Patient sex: F
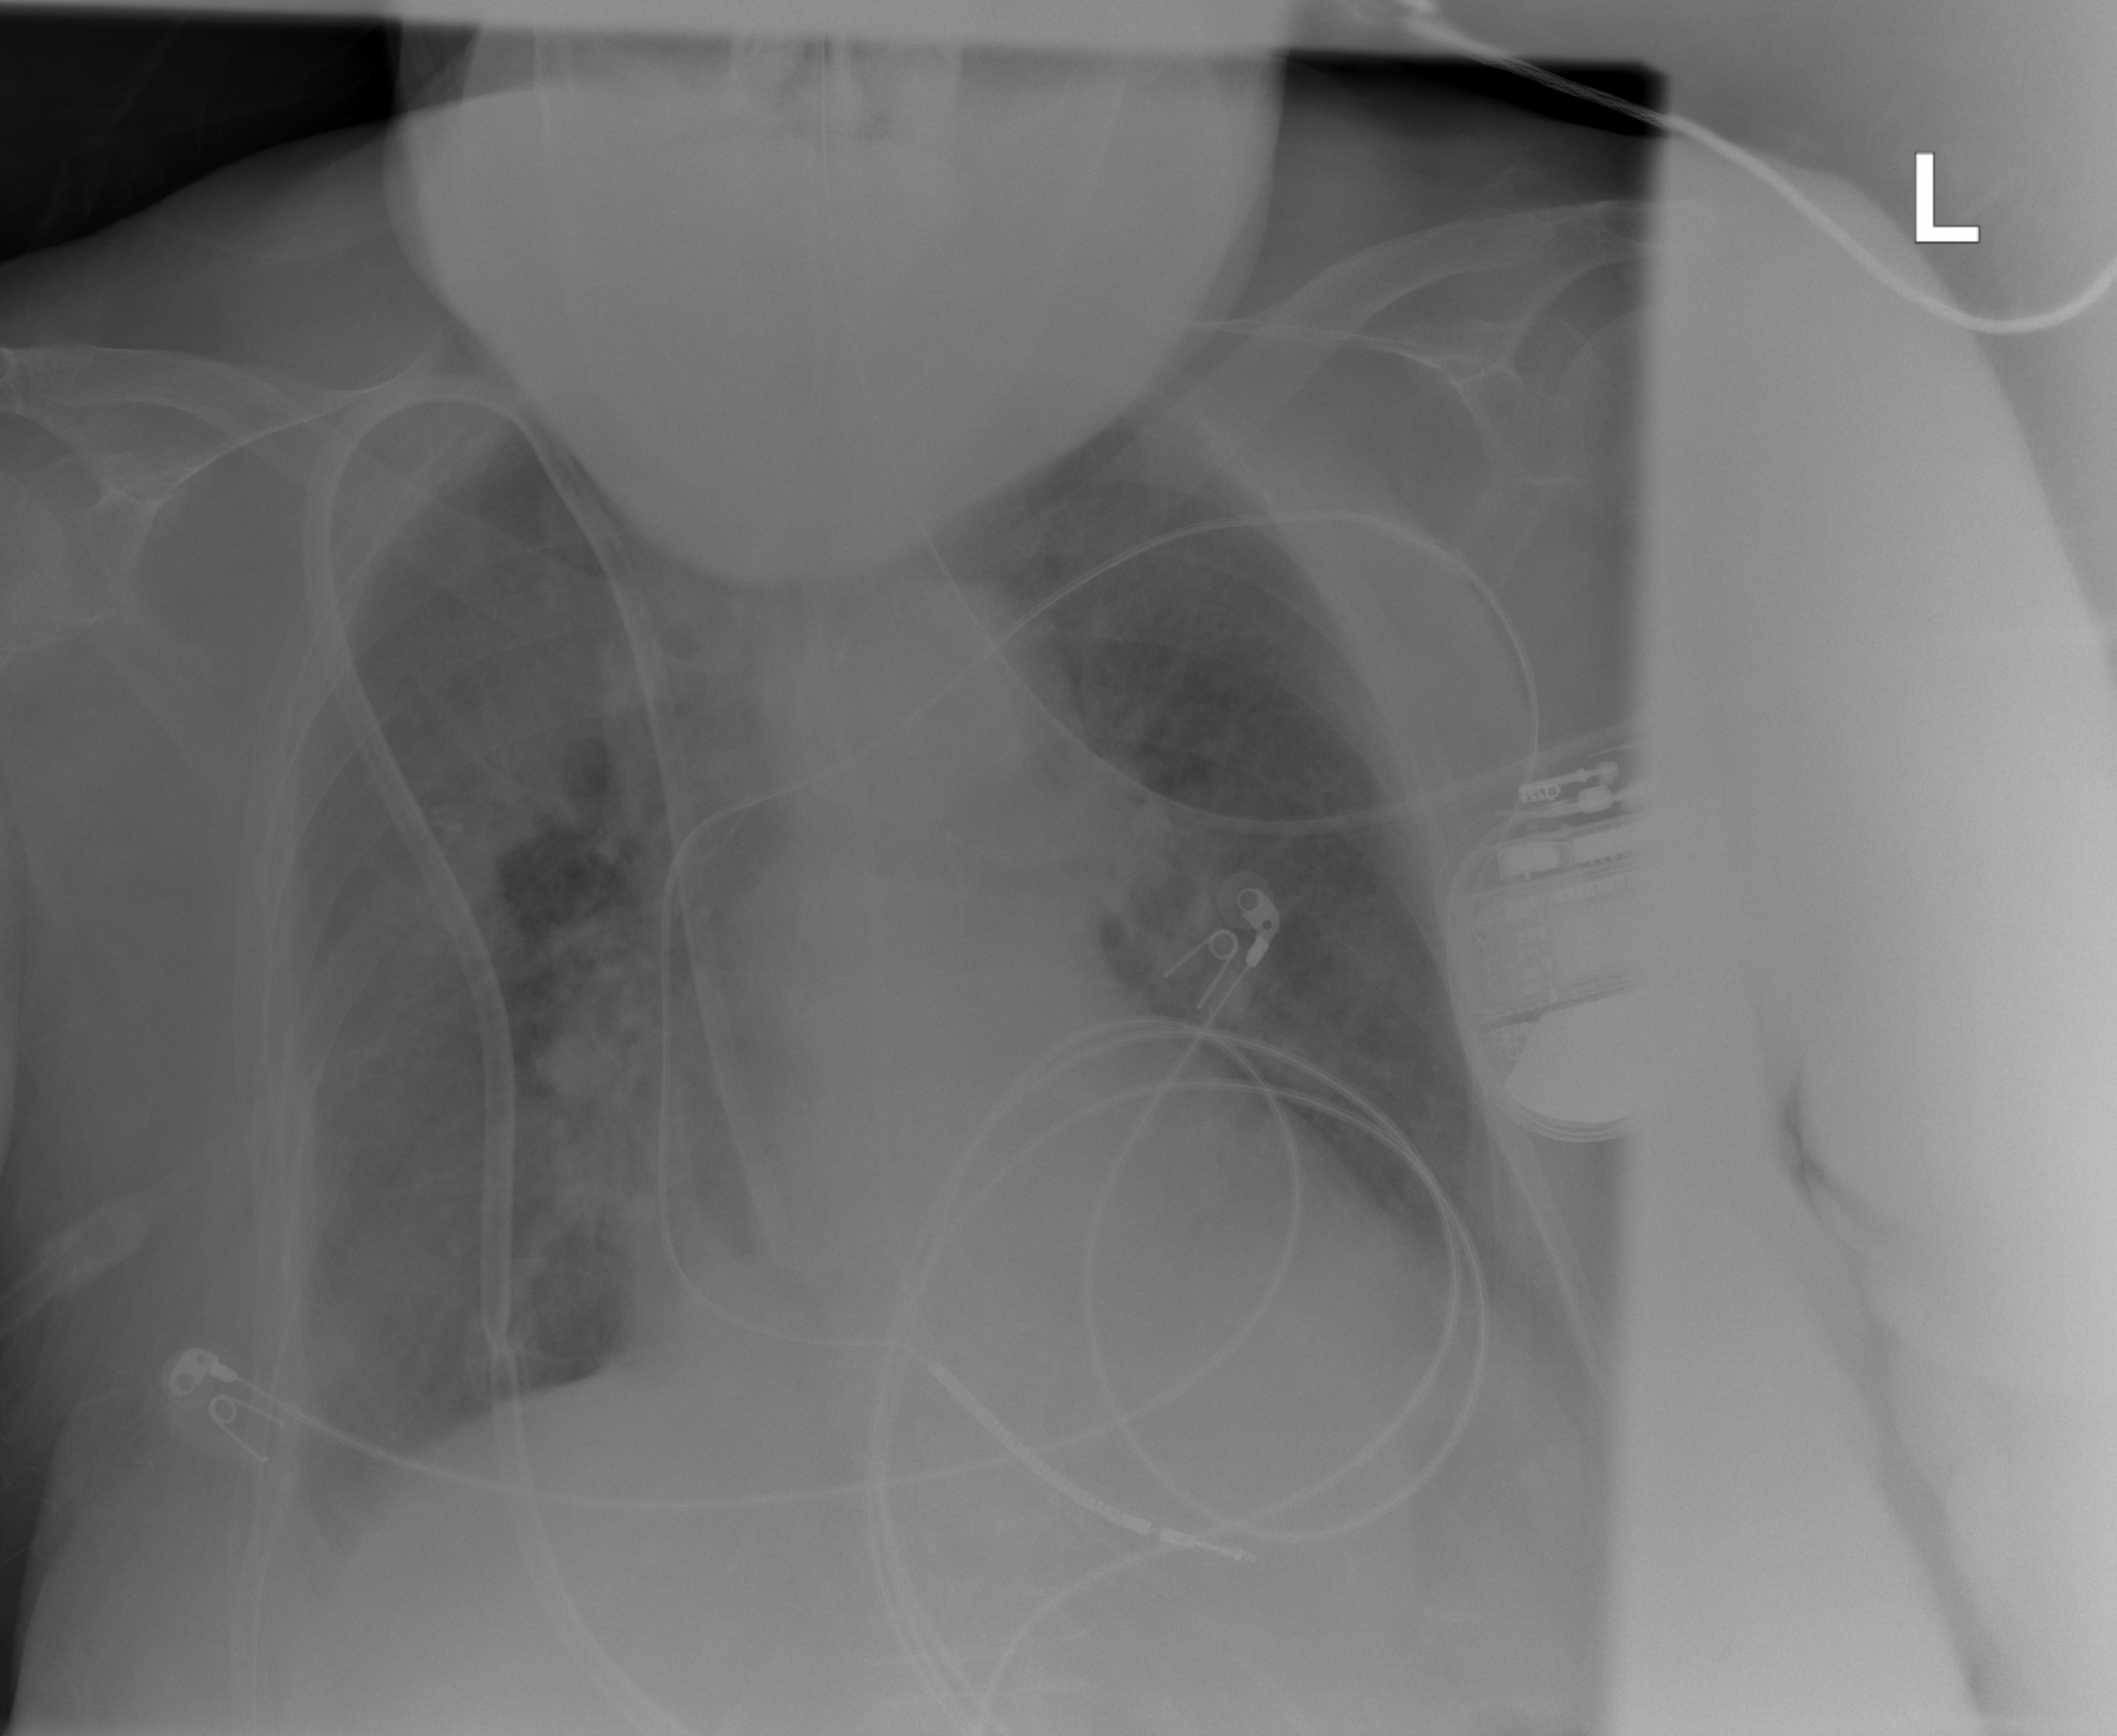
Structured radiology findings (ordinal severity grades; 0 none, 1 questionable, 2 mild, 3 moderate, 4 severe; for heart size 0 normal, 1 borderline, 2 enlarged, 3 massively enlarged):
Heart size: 2
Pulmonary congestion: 0
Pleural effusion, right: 0
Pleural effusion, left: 0
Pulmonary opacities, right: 2
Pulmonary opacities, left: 2
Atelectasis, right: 2
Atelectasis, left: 2